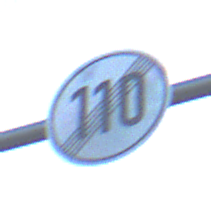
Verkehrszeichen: EndeGeschwindigkeit110
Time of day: Dawn
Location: Outdoor (Nature)
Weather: Clear
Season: NotSpecified
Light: Natural